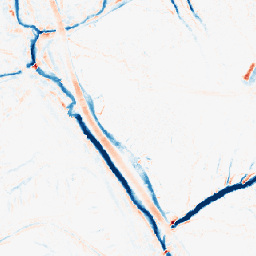
Category: morphological
Decomposition family: tophat_combined
Decomposition parameters: size: 5
Upsampling method: nearest
Upsampling parameters: scale: 4
Upsampling scale: 4